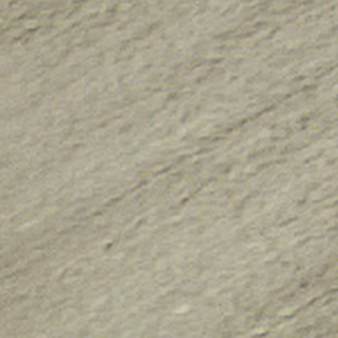
Label: other